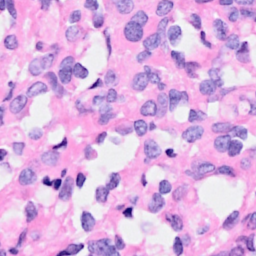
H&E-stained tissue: Breast